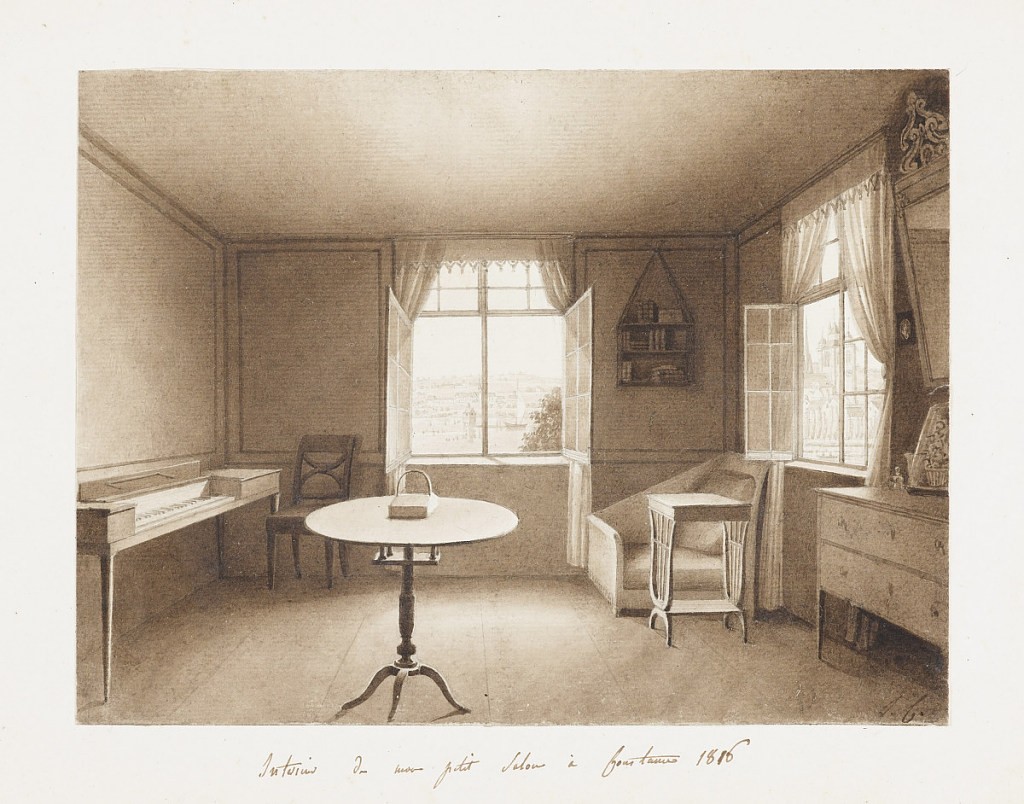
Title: The Artist's Drawing Room on Lake Constance
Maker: Louise Cochelet, French, 1785 – 1835
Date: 1816
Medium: Brush and brown wash, graphite on white wove paper
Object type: Drawing
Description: The brown wash grisaille rendering creates a serene atmosphere, with views of ancient churches and castles seen through open windows. The sparsely furnished room, belonging to the artist, is furnished in the French taste, as seen in the asymmetrical chair between the windows and the lyre-supported table in front of it.  The straight lines of Neo-Classicism pervade the small salon.